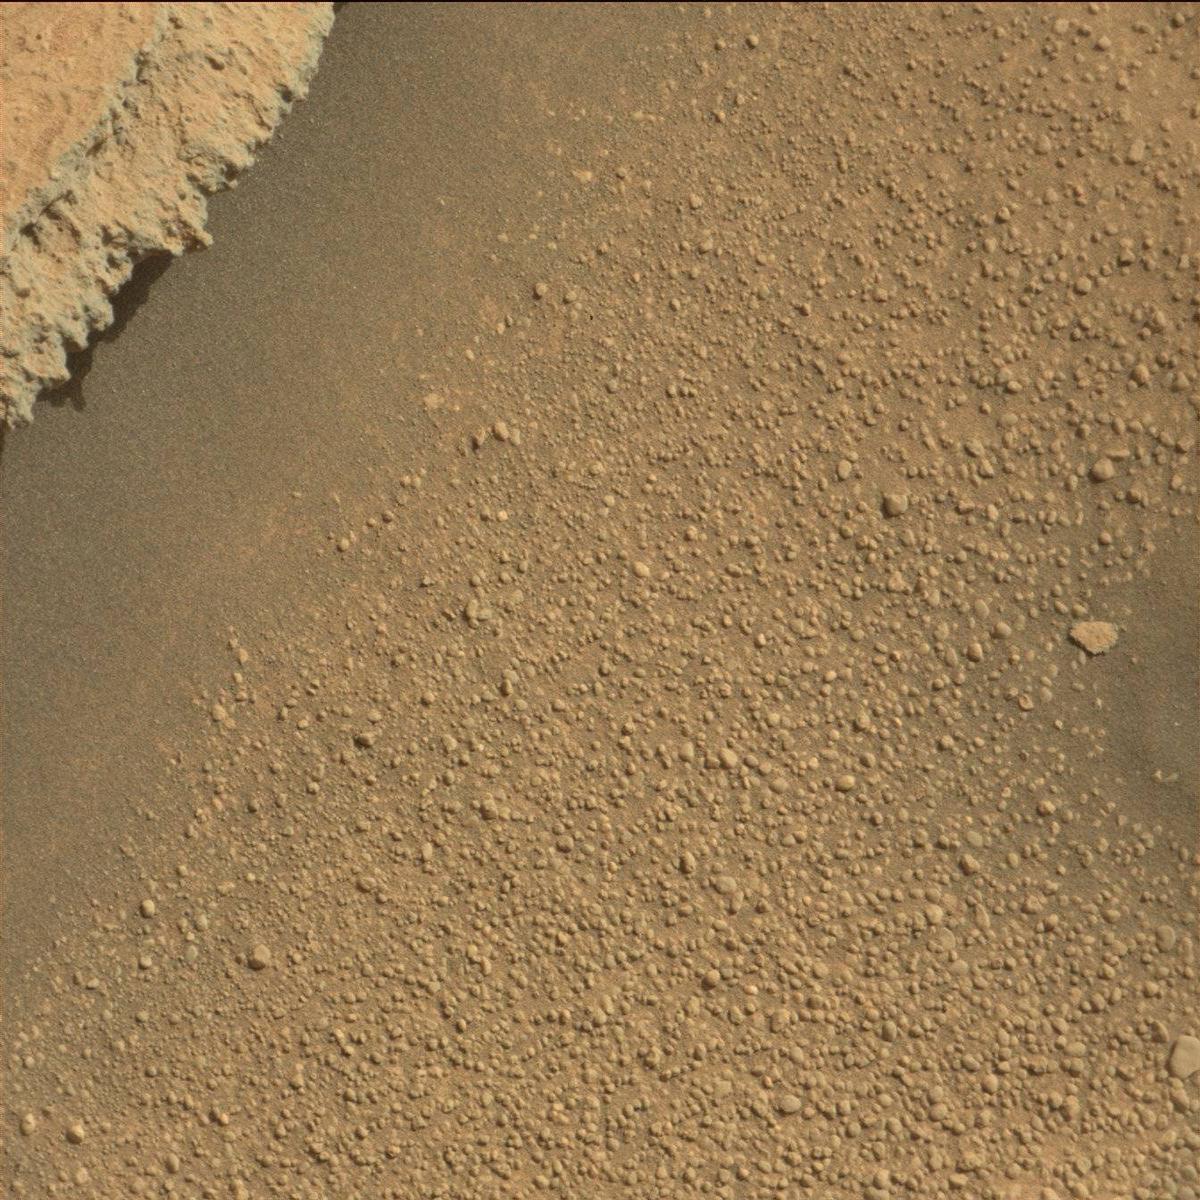
Terrain classes present: Bedrock, Rock, Sand / Soil